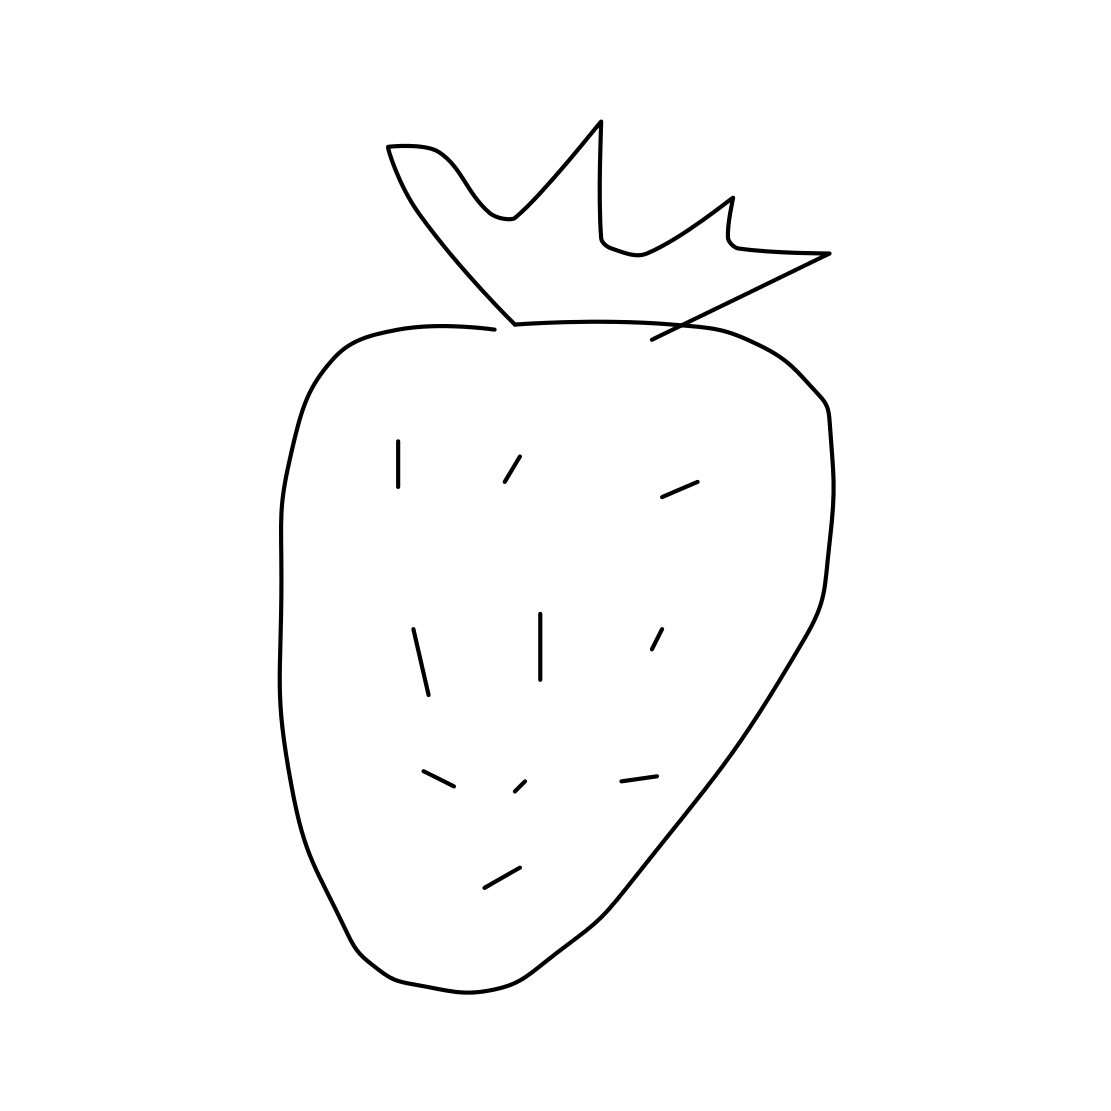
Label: strawberry